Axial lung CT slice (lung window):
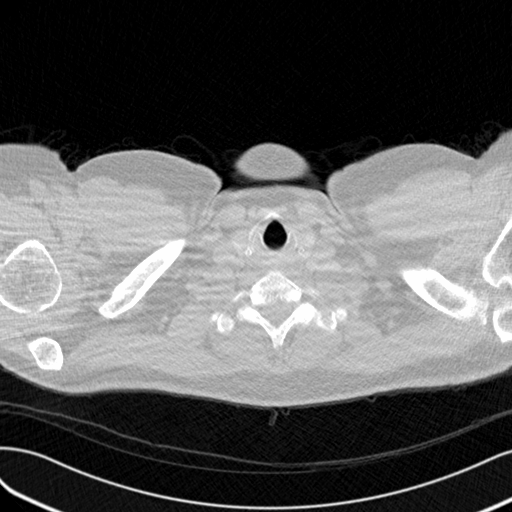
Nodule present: no